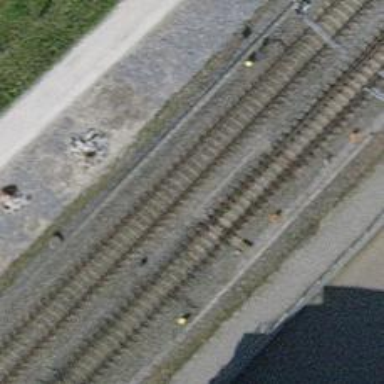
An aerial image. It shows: Railway switch.